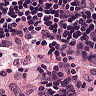
Metastatic tissue present: no